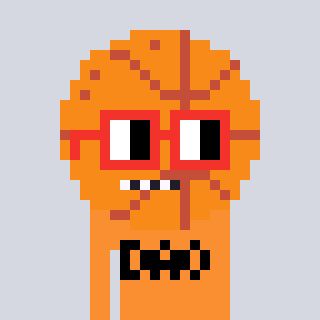
a pixel art character with square red glasses, a basketball-shaped head and a orange-colored body on a cool background